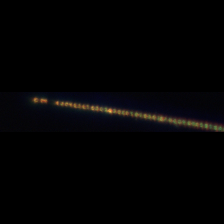
Taxon: Skeletonema
Group: Diatoms